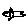
Label: bird